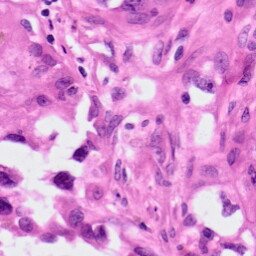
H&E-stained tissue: Lung